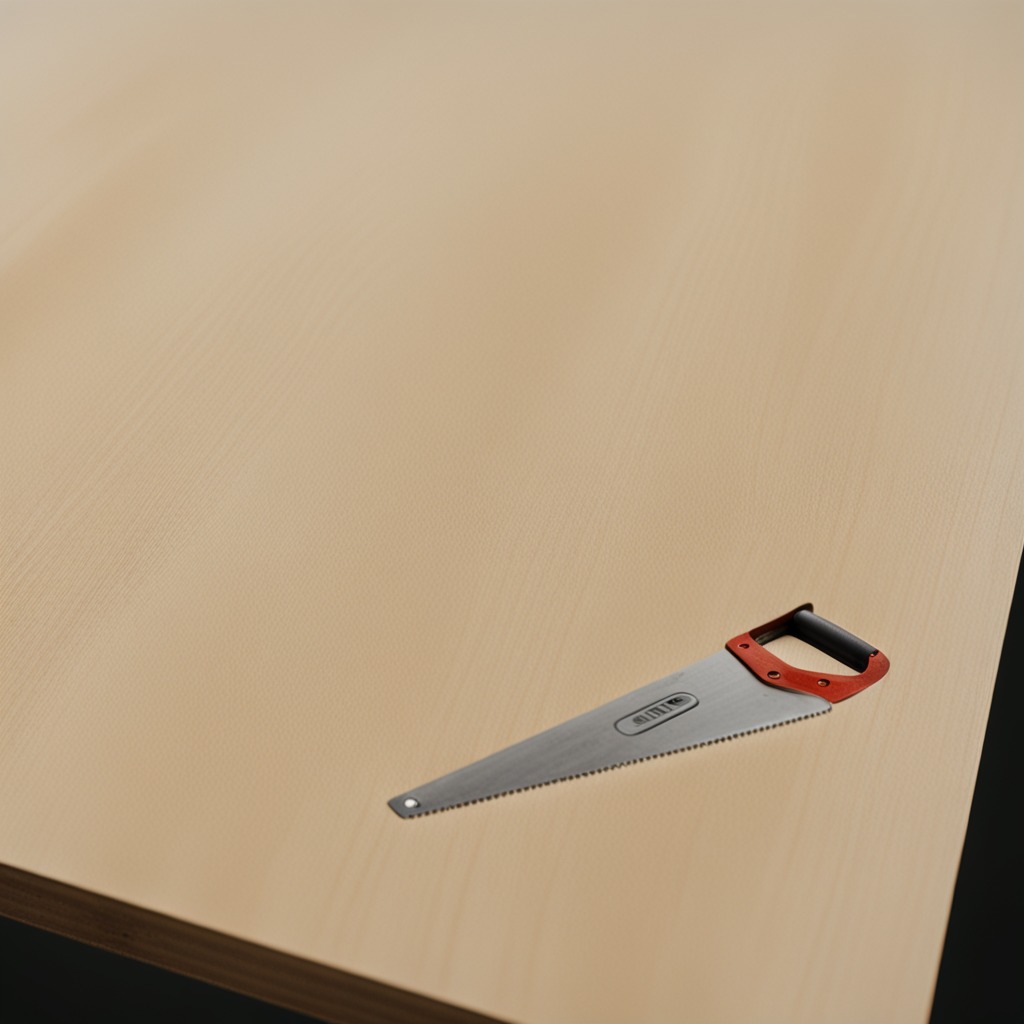
A metal saw is lying on the plywood surface.